Question: I am trying to clean a dataset in a way where I have a column of dates with the respective months and annual snowfall for the respective month.
I am struggling with doing so, and am asking for some help.

Instead of it being columns for each month, I would like it to be where I have one column with each year/month, including a column with the respective annual snowfall.
'''
SEASON JUL AUG SEP OCT NOV DEC JAN FEB MAR APR MAY JUN TOTAL
<chr> <dbl> <dbl> <dbl> <dbl> <dbl> <dbl> <dbl> <dbl> <dbl> <dbl> <dbl> <dbl> <dbl>
1 1869-70 0 0 0 0 0 5.3 1.1 9.3 9.6 2.5 0 0 27.8
2 1870-71 0 0 0 0 0 3 15.9 12.1 0.1 2 0 0 33.1
3 1871-72 0 0 0 0 0.3 3.9 1.8 3 5.1 0 0 0 14.1
4 1872-73 0 0 0 0 3.5 27 10.6 18.8 0.4 0 0 0 60.3
5 1873-74 0 0 0 0 2 9.3 6.6 19 0 0 0 0 36.9
6 1874-75 0 0 0 0 0 10 14.5 4.5 15.3 13.5 0 0
'''
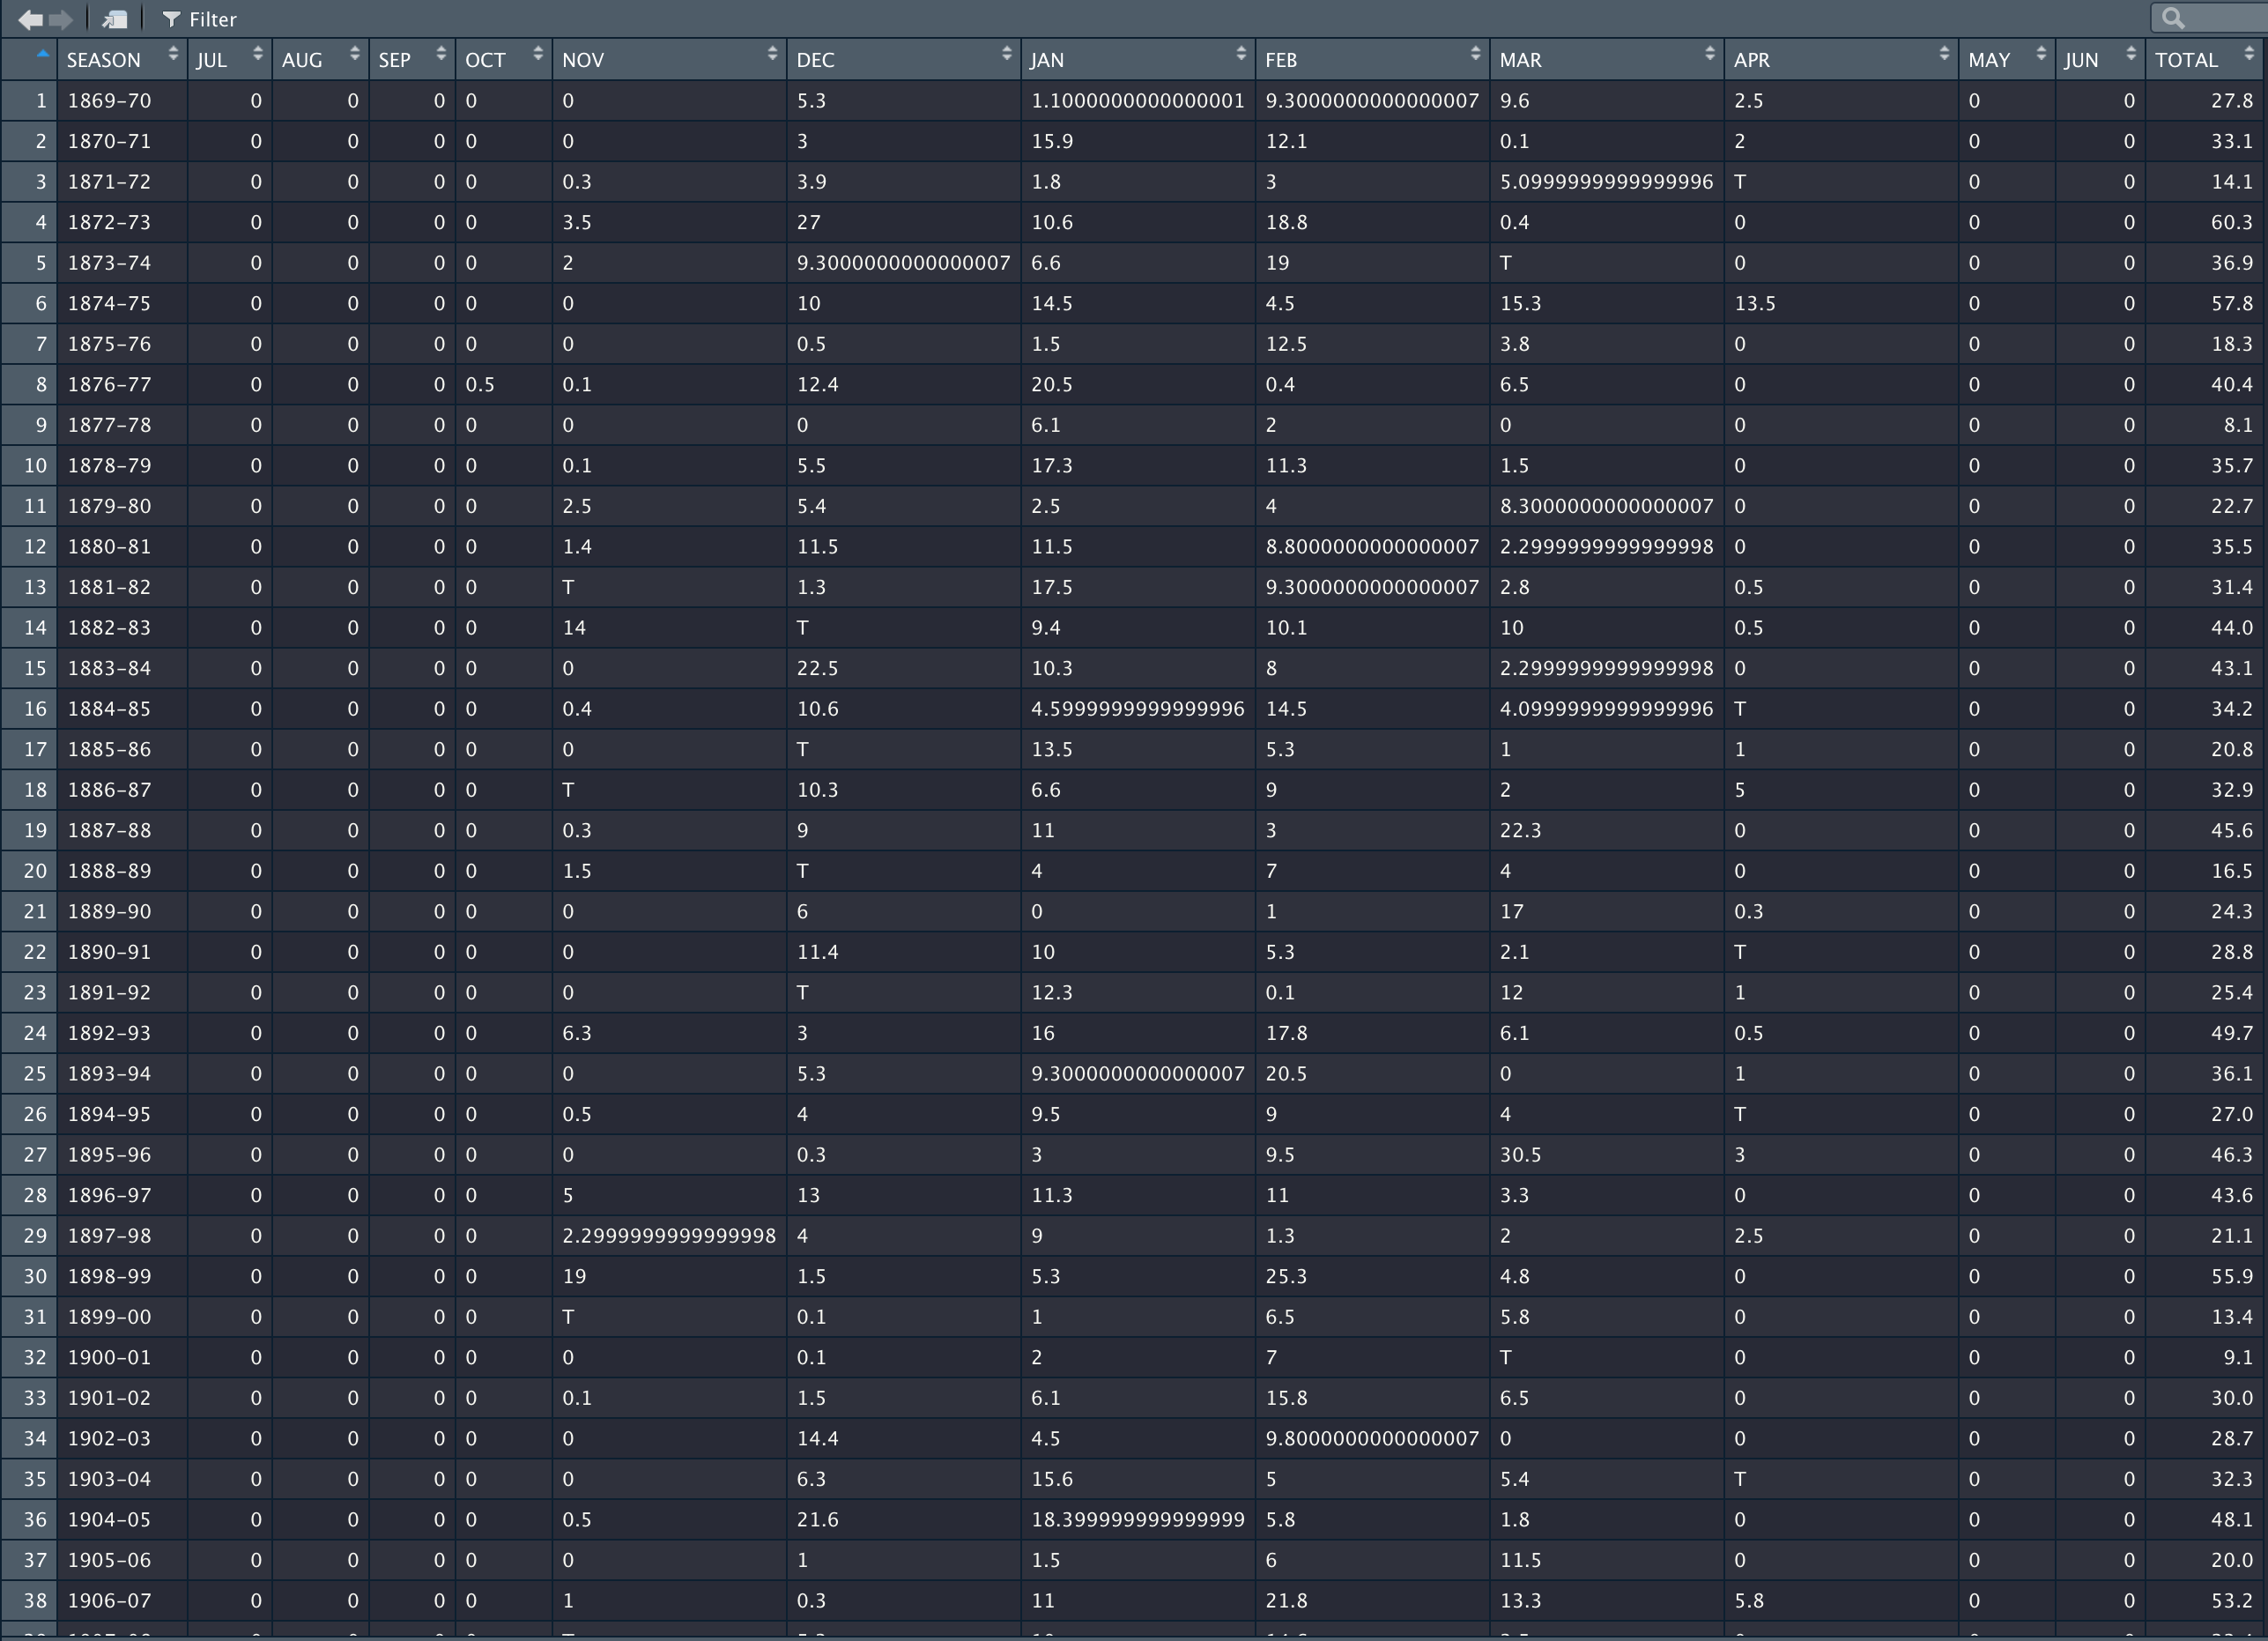
Answer: Try this: Let's assume your dataframe is called 'df'!
'''
library(dplyr)
df <- df %>% pivot_longer(cols = c(JUL:JUN)) %>% select(SEASON, name, value, TOTAL) %>% rename(MONTH = "name", VALUE = "value")
'''